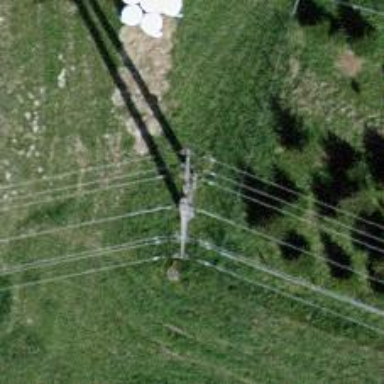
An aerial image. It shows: Power pole.